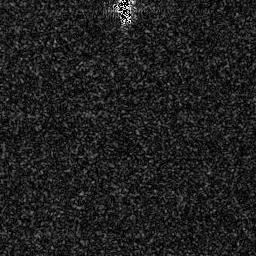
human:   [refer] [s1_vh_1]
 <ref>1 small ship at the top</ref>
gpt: <box>[[42, 0, 51, 8, 0]]</box>